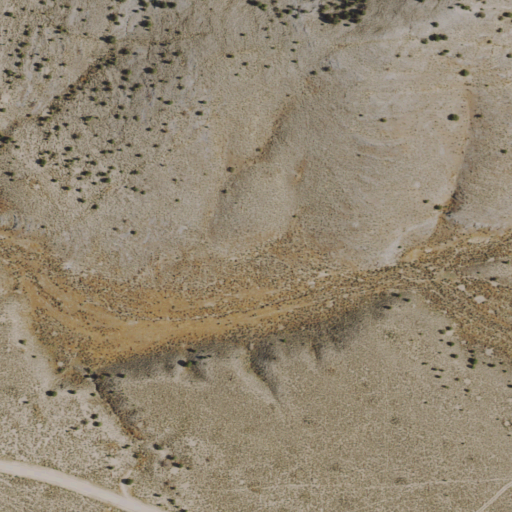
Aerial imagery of valley in Nevada named Browns Canyon containing only shrub